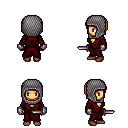
a pixel art fantasy rpg character, female body template, human, tanned skin, red robe, magenta pants, blonde pageboy hairstyle, chain hood, metal gloves, brown shoes, dagger, four views (front, back, left, right), 2x2 character sprite sheet, small pixel art, hard edges, no anti-aliasing